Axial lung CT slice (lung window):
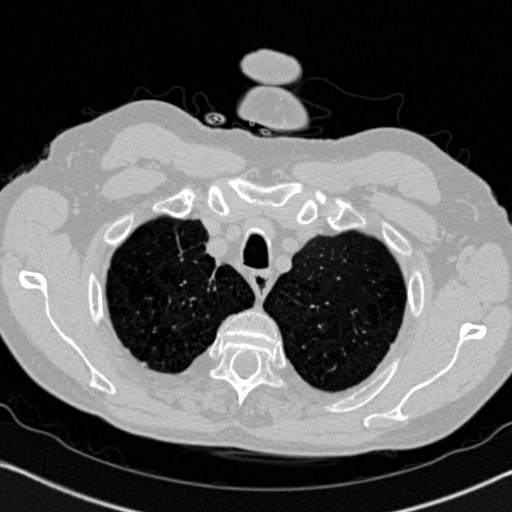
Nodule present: no